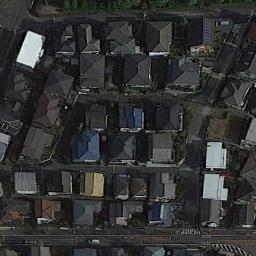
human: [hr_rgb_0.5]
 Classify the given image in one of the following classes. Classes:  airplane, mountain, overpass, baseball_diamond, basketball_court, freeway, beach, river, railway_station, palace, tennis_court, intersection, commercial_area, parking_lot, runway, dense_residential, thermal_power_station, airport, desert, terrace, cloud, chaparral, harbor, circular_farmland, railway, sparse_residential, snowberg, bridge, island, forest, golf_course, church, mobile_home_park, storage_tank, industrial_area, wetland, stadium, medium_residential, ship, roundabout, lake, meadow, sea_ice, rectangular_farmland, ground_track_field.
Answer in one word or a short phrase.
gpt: dense_residential